二年级 · 画法几何学
下面右边的两幅图中, 男孩看到的是, 女孩看到的是。(4 分)

(1)

(2)
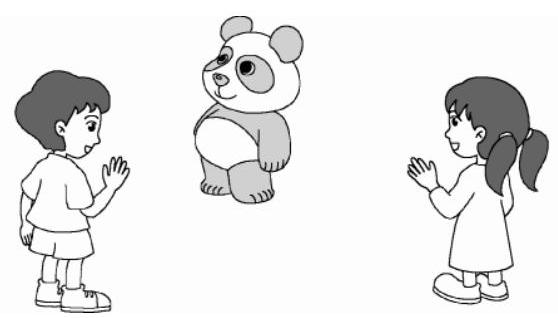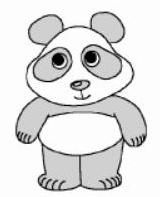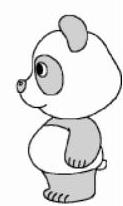
答案: (1)  (2)